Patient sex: F
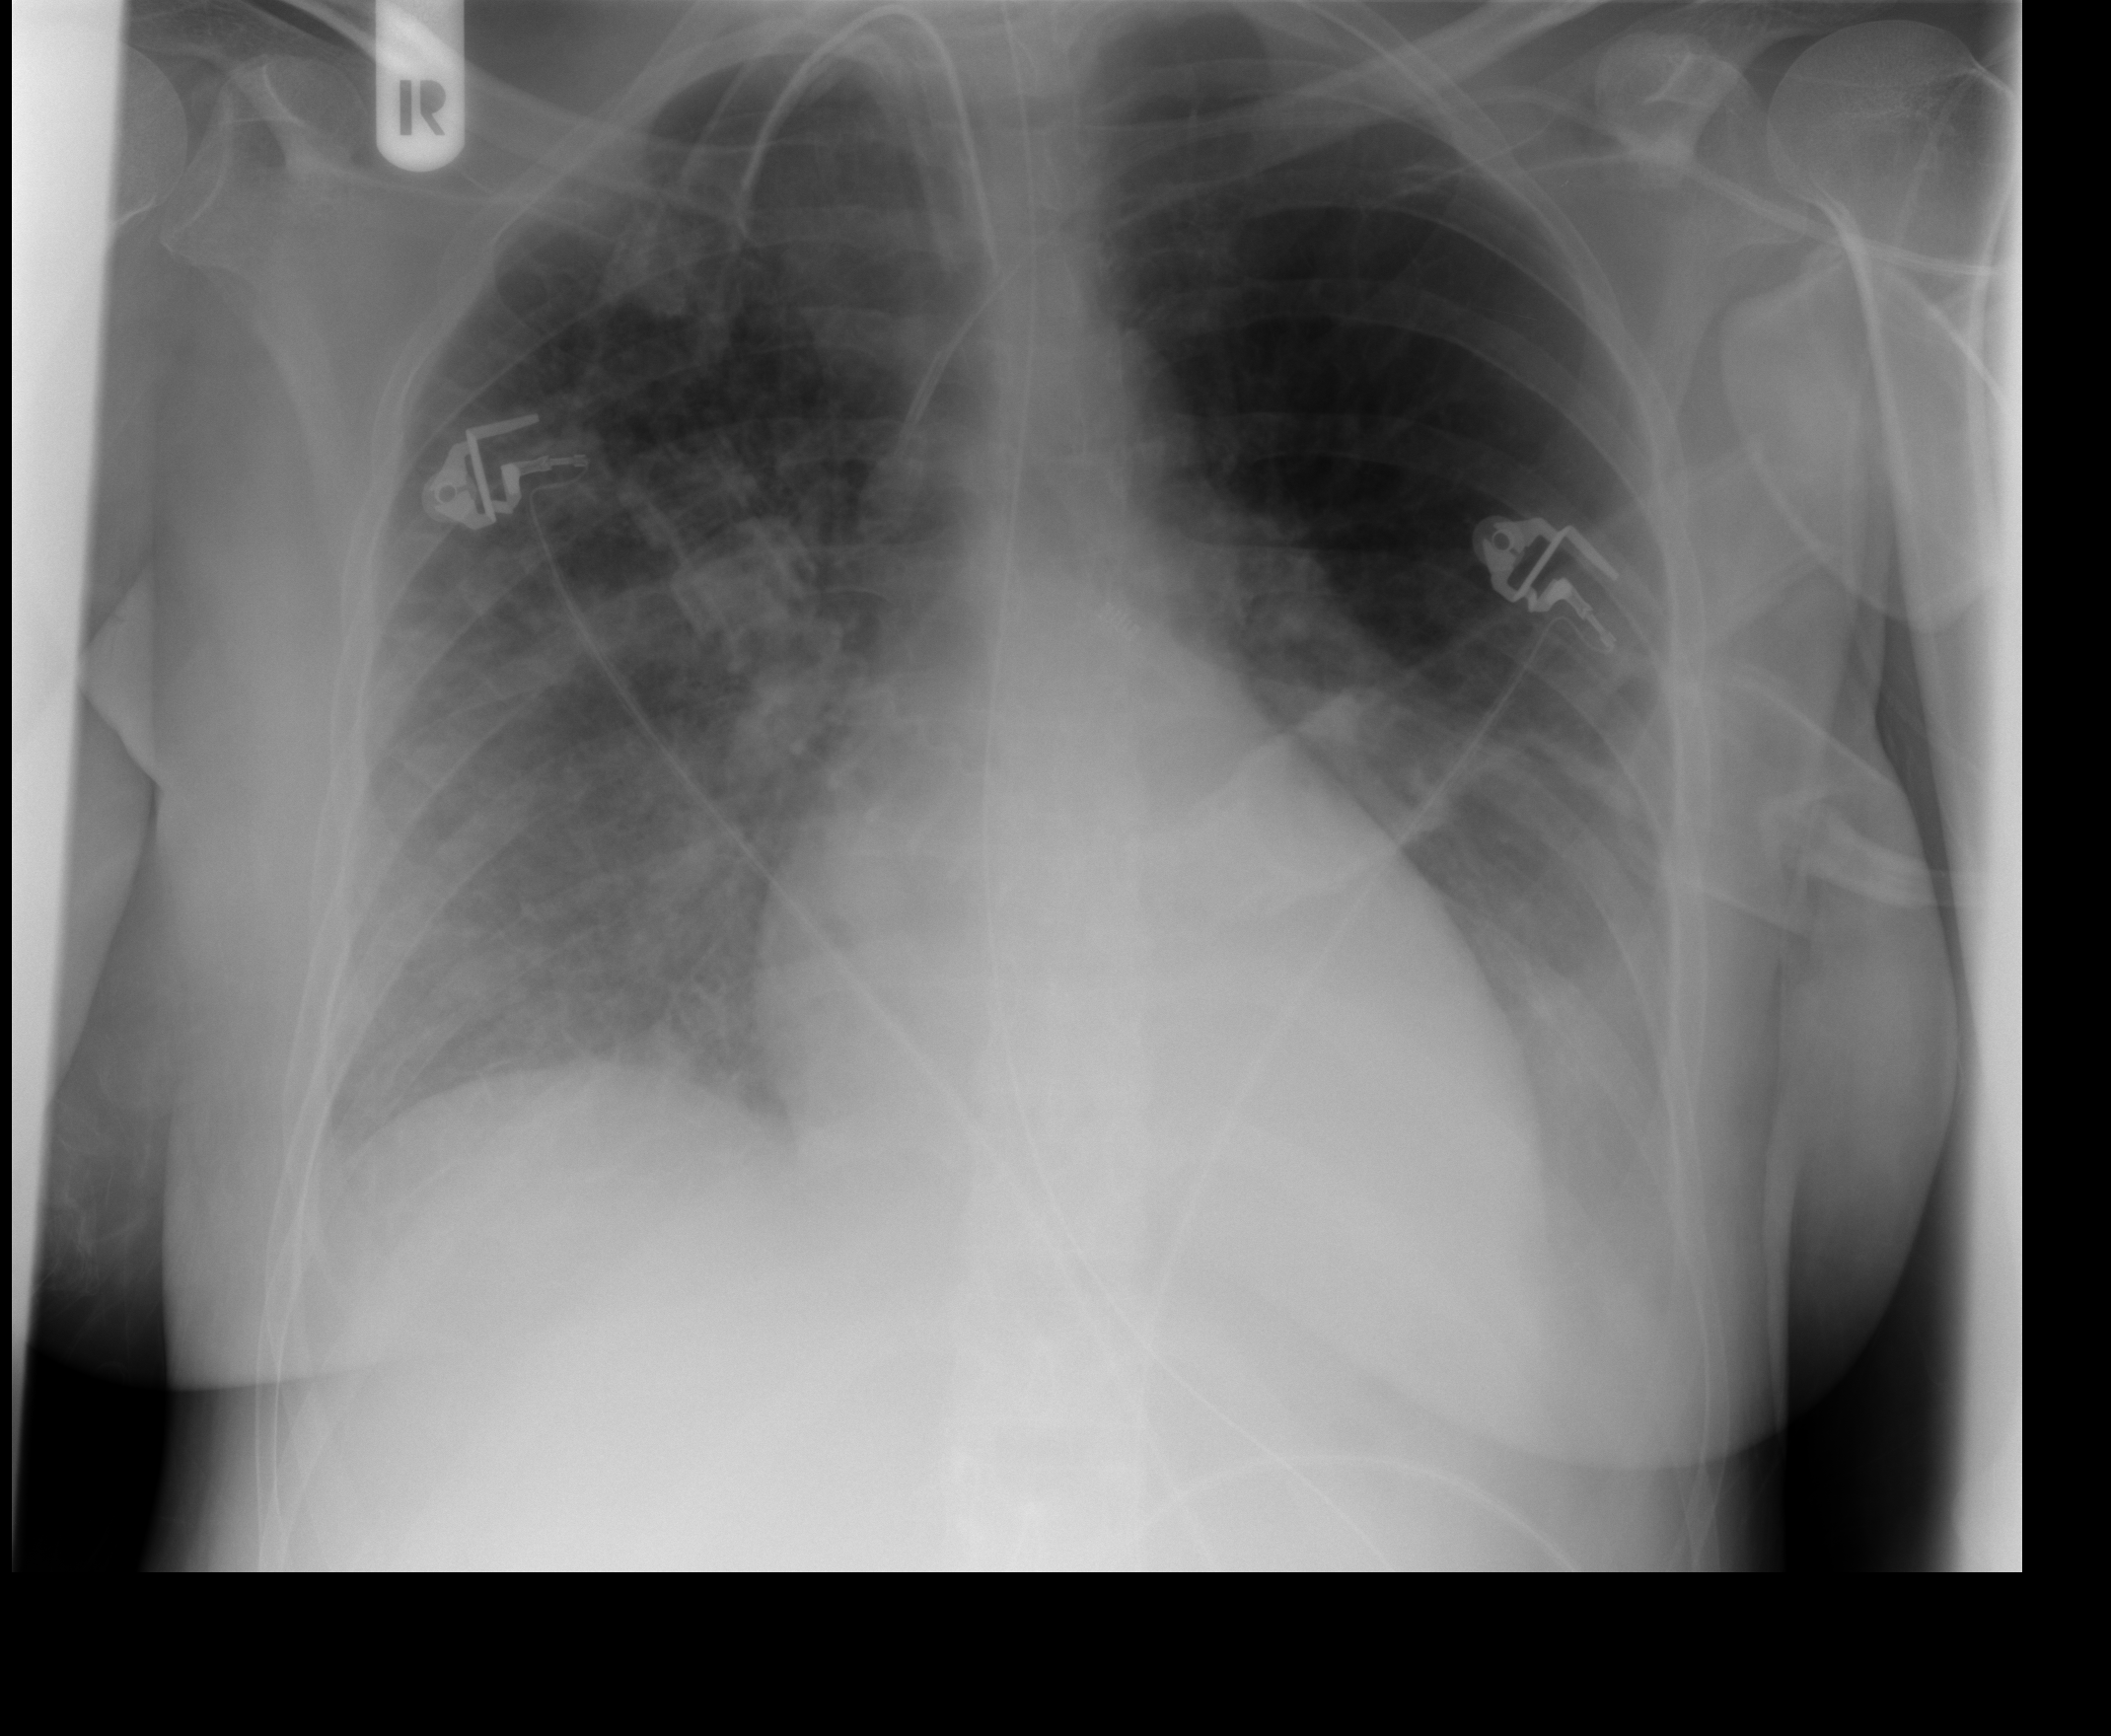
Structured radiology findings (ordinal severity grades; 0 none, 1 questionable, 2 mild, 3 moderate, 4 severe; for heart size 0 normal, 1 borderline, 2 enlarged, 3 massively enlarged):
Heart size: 0
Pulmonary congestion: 0
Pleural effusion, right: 1
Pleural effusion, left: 2
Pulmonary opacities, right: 3
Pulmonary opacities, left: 1
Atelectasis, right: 2
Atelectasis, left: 2